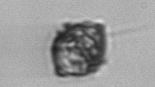
Label: Kryptoperidinium_triquetrum